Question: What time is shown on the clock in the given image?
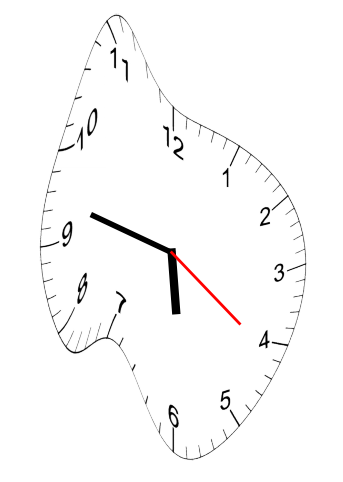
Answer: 05:47:21